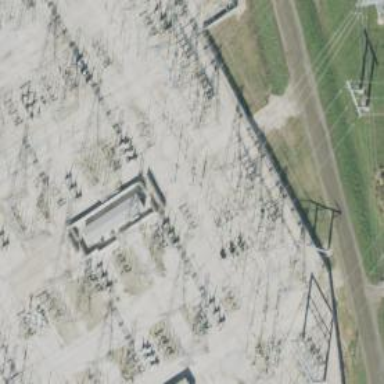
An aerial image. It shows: Switch used for power control.